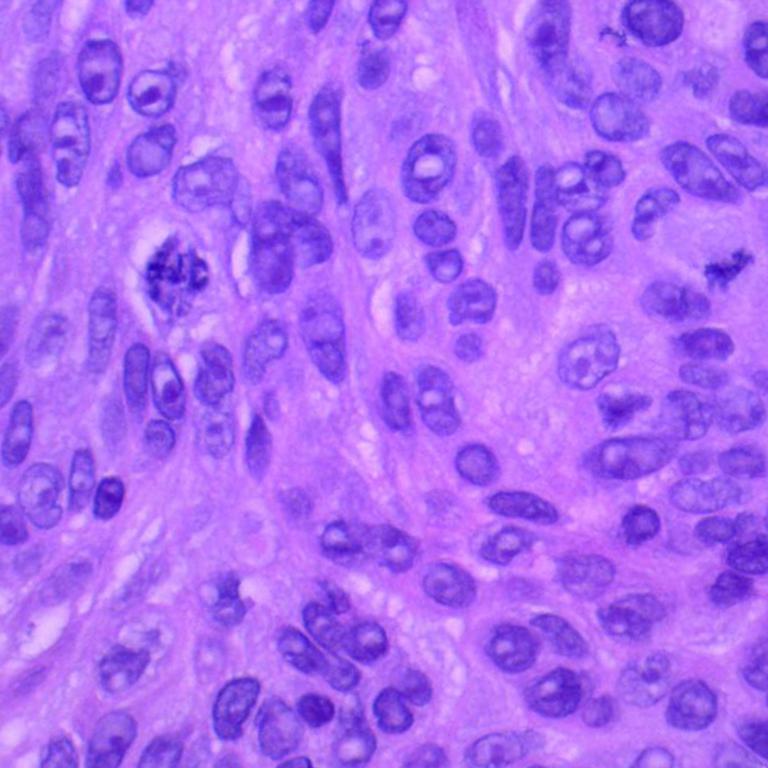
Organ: lung
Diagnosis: squamous carcinomas